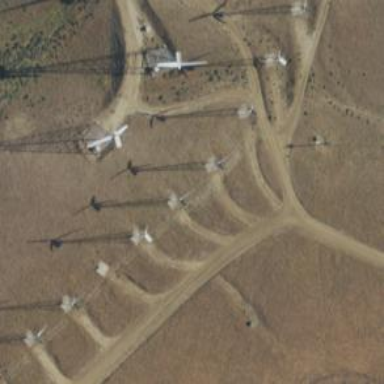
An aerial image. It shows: Wind-powered generator.